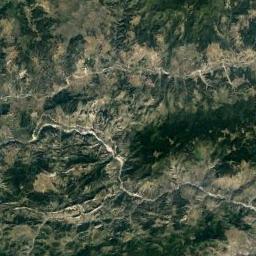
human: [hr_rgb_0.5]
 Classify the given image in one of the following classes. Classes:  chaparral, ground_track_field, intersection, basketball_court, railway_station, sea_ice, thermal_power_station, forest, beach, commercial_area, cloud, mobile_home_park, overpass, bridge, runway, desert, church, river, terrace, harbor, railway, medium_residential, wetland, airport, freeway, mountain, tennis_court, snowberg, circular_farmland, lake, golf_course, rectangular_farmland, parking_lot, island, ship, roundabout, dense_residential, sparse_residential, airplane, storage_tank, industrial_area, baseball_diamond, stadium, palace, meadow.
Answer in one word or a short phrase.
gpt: mountain